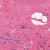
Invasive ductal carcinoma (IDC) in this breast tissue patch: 0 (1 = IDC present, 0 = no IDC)